Question: I am new to DevOps and CICD pipelines.
I successfully deployed ASP .NET MVC website using Azure DevOps CICD pipeline to my onprem agent/machine using Azure DevOps.
> Similarly I want to deploy a console application which can be
ultimately used as scheduled job in windows 'Task Scheduler' or either
as a 'Windows Service'. Right now I am managing these deployments
manually but after seeing the power of DevOps I hope, there could be
really some automated solution for console apps as well.
I found lot of online articles which demonstrates deploying webjobs on azure or may be possible for onprem but is it possible for old console apps?
I tried to build a very simple console app in Framework 4.7 and tried to deploy/copy/publish to my onprem machine's shared path. Gave permission to VSTS agent services which are running but copy files and publish artifact tasks are failing. I tried to do it in both CI and CD pipelines but all are failing.
and suggest where I am doing wrong or there are any alternatives?
<URL>
> 2019-11-05T05:03:52.8436105Z ##[error]Publishing build artifacts
failed with an error: Unable to create directory '\MAHANTAM\Azure
Artifacts\DemoConsoleApp'. Unable to verify the directory exists:
'\MAHANTAM\Azure Artifacts\DemoConsoleApp'. If directory is a file
share, please verify the share name is correct, the share is online,
and the current process has permission to access the share.
CI pipeline 1
'''
trigger:
- master
pool:
vmImage: 'windows-latest'
variables:
solution: '**/*.sln'
buildPlatform: 'Any CPU'
buildConfiguration: 'Release'
steps:
- task: NuGetToolInstaller@1
- task: NuGetCommand@2
inputs:
restoreSolution: '$(solution)'
- task: VSBuild@1
inputs:
solution: '$(solution)'
msbuildArgs: '/p:DeployOnBuild=true /p:WebPublishMethod=Package /p:PackageAsSingleFile=True /p:SkipInvalidConfigurations=true /p:PackageLocation="$(build.artifactStagingDirectory)"'
platform: '$(buildPlatform)'
configuration: '$(buildConfiguration)'
- task: PublishBuildArtifacts@1
inputs:
PathtoPublish: '$(Build.ArtifactStagingDirectory)'
ArtifactName: 'DemoConsoleApp'
publishLocation: 'Container'
trigger:
- master
pool:
vmImage: 'windows-latest'
variables:
solution: '**/*.sln'
buildPlatform: 'Any CPU'
buildConfiguration: 'Release'
steps:
- task: NuGetToolInstaller@1
- task: NuGetCommand@2
inputs:
restoreSolution: '$(solution)'
- task: VSBuild@1
inputs:
solution: '$(solution)'
msbuildArgs: '/p:DeployOnBuild=true /p:WebPublishMethod=Package /p:PackageAsSingleFile=True /p:SkipInvalidConfigurations=true /p:PackageLocation="$(build.artifactStagingDirectory)"'
platform: '$(buildPlatform)'
configuration: '$(buildConfiguration)'
- task: PublishBuildArtifacts@1
inputs:
PathtoPublish: '$(Build.ArtifactStagingDirectory)'
ArtifactName: 'DemoConsoleApp'
publishLocation: 'Container'
'''
CI pipeline 2
'''
pool:
name: Azure Pipelines
demands:
- msbuild
- visualstudio
steps:
- task: NuGetToolInstaller@0
displayName: 'Use NuGet 4.4.1'
inputs:
versionSpec: 4.4.1
- task: NuGetCommand@2
displayName: 'NuGet restore'
inputs:
restoreSolution: '$(Parameters.solution)'
vstsFeed: '622d44e2-69d4-4d42-bb91-9d6ddd97f9ba/8eaf9077-829d-4567-93c0-8e0d7973634b'
- task: VSBuild@1
displayName: 'Build solution **\*.sln'
inputs:
solution: '$(Parameters.solution)'
platform: '$(BuildPlatform)'
configuration: '$(BuildConfiguration)'
- task: PublishSymbols@2
displayName: 'Publish symbols path'
inputs:
SearchPattern: '**in\**\*.pdb'
PublishSymbols: false
continueOnError: true
- task: CopyFiles@2
displayName: 'Copy Files to: $(build.artifactstagingdirectory)'
inputs:
SourceFolder: '$(system.defaultworkingdirectory)'
Contents: '**in\$(BuildConfiguration)\**'
TargetFolder: '$(build.artifactstagingdirectory)'
condition: succeededOrFailed()
- task: CopyFiles@2
displayName: 'Copy Files Task'
inputs:
SourceFolder: '$(system.defaultworkingdirectory)'
Contents: '**/**'
TargetFolder: '$(build.artifactstagingdirectory)'
condition: succeededOrFailed()
- task: ArchiveFiles@2
displayName: 'Archive $(Build.BinariesDirectory)'
- task: PublishBuildArtifacts@1
displayName: 'Publish Artifact: DemoConsoleApp'
inputs:
PathtoPublish: '$(build.artifactstagingdirectory)'
ArtifactName: DemoConsoleApp
'''
<URL>

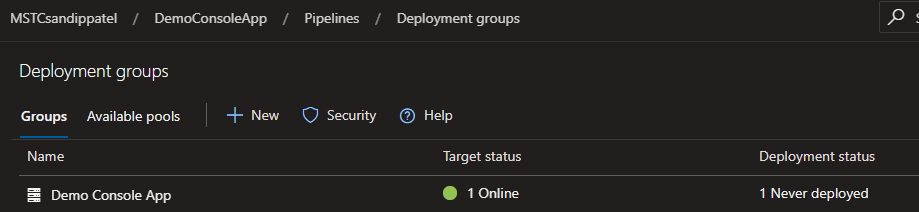
Answer: If you use Agent Pool "Azure Pipelines" for your agent, the deployment will occur on an azure cloud machine which doesn't know anything about your on-premise machines.
<URL>
You should install a self-hosted agent on-premise and link that to your DevOps and use that for the agent.
<URL>